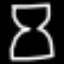
Label: hourglass